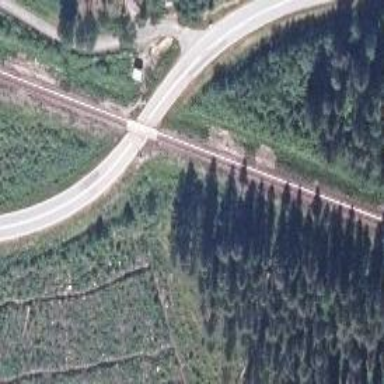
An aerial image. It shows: Continuous rail track.